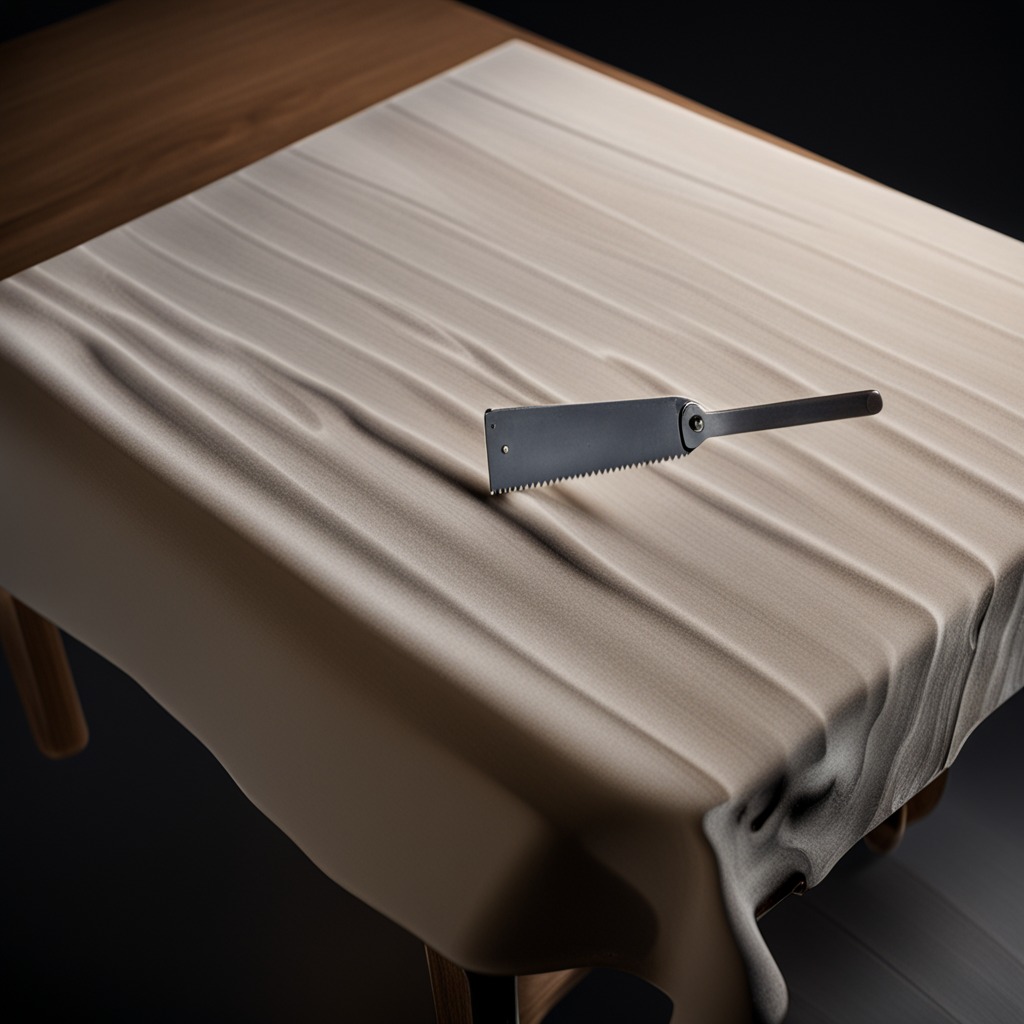
A handheld metal saw is lying on a wooden table inside a workshop at night.